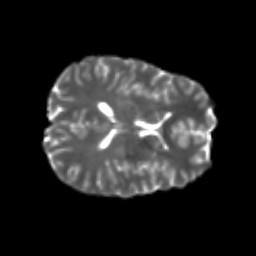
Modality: T2w
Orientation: axial
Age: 24
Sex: male
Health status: healthy
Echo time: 0.074 s